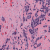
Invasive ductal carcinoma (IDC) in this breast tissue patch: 1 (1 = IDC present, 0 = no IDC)